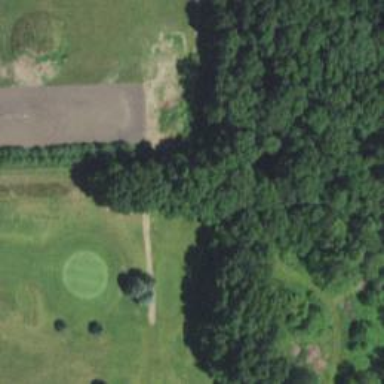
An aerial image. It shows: Row of trees in natural setting.